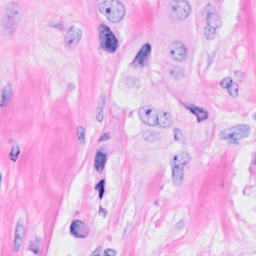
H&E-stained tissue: Breast